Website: home-depot
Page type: account-dashboard
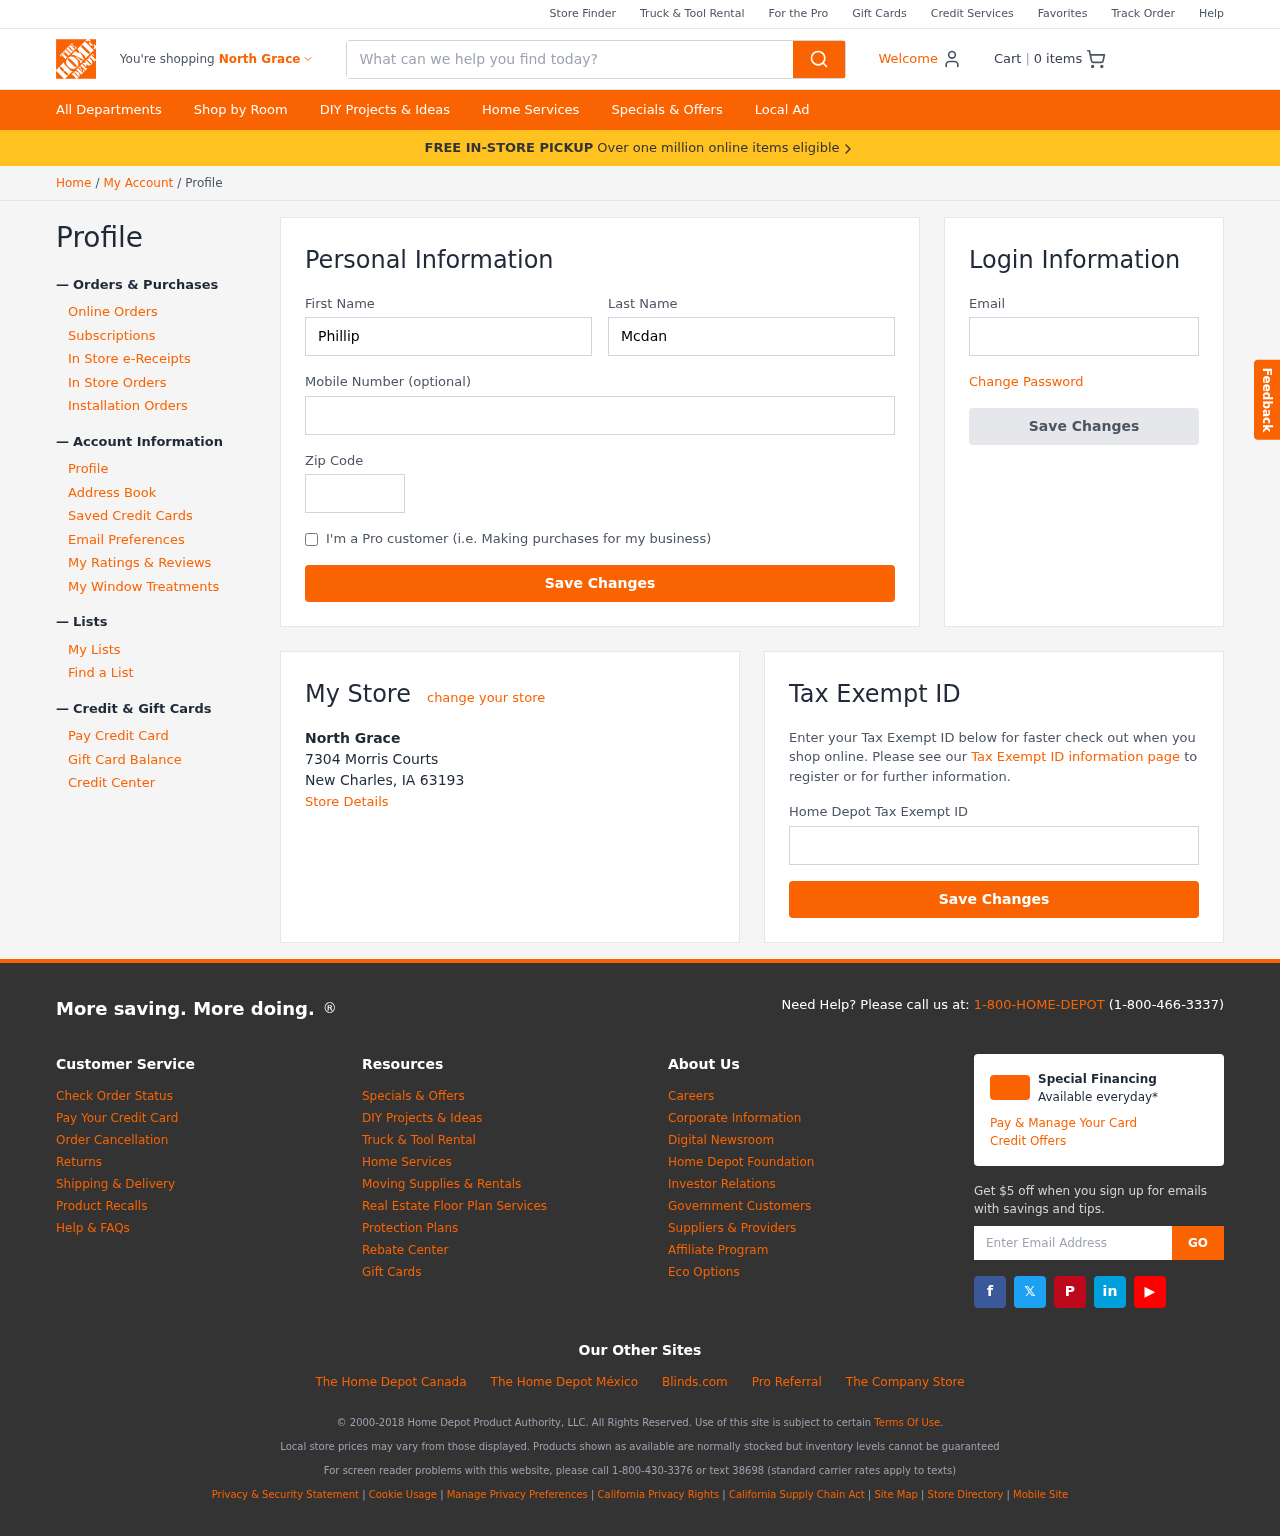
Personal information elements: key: PII_CITY
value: North Grace
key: PII_EMAIL
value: phillip.mcdaniel@yahoo.com
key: PII_FIRSTNAME
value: Phillip
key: PII_LASTNAME
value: Mcdaniel
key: PII_LOCATION1_CITY_STATE_ZIP
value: New Charles, IA 63193
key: PII_LOCATION1_NAME
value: North Grace
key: PII_LOCATION1_STREET
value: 7304 Morris Courts
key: PII_PHONE
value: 8892649763
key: PII_POSTCODE
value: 15478
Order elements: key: ORDER_NUM_ITEMS
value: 0
Search elements: key: HEADER_SEARCH
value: What can we help you find today?